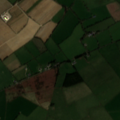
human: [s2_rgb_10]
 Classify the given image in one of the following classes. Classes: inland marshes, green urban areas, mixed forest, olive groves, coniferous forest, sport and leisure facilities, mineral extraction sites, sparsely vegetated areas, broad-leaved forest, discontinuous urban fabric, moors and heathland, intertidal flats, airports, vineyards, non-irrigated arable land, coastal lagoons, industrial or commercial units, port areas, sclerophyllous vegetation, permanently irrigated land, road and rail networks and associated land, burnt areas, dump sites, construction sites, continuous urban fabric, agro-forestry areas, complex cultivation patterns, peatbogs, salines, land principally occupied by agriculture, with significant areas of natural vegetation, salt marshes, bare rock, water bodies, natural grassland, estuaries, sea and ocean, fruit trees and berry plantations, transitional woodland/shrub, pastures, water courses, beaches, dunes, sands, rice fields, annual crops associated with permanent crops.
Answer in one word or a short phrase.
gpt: non-irrigated arable land, pastures, transitional woodland/shrub